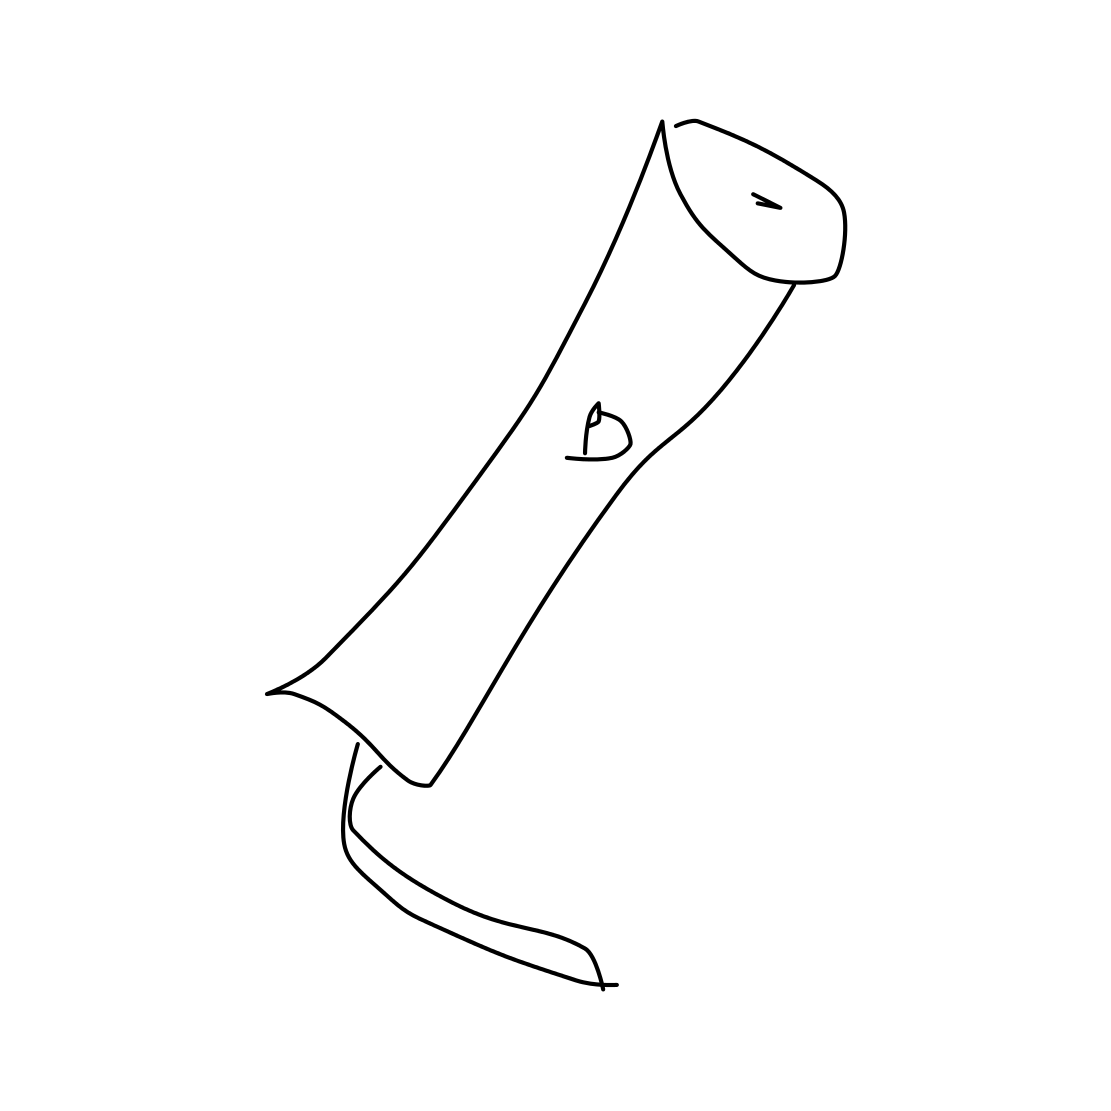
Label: flashlight